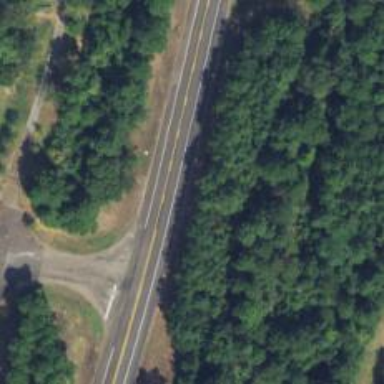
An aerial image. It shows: Primary highway.